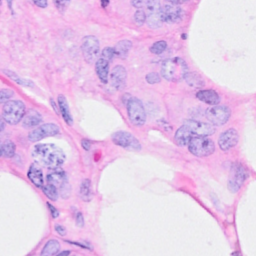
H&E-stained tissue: Breast